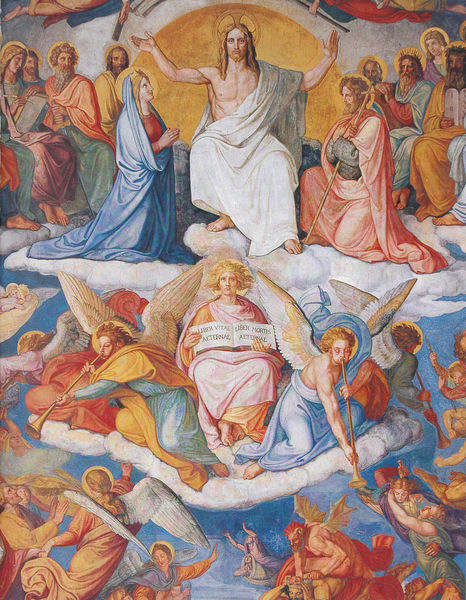
Titel: Das Jüngste Gericht (Ausschnitt mit Gerichtsengel mit dem Buch des Lebens und des Todes zu Füßen des Weltenrichters. Die Posaunen rufen zum Gericht) - Fresko der Chorwand
Künstler: Peter Cornelius
Standort: München
Institution: St. Ludwig
Schlagwörter: blau, flügel, gemälde, gott, himmel, kopf, mann, umhang, wasser, weiß, wolken, gelb, grün, menschen, sitzen, braun, brust, bunt, frau, geste, hell, licht, männer, orange, rot, tuch, wolke, malerei, alt, bart, blond, gericht, arme, bibel, falten, johannes, gelehrte, hände, erde, wolen, kirche, sonne, gewand, gold, stoff, tücher, decke, gewänder, personen, vater, musik, locken, rosa, stock, engel, deutschland, farbig, schrift, noten, stab, füsse, romantik, thron, kopftuch, muskeln, lesen, faltenwurf, paradies, moses, buch, kreuz, religion, text, knien, tote, gebet, altar, rom, heiligenschein, nimbus, christus, jesus, jesus christus, apokalypse, götter, hölle, jüngstes gericht, teufel, kniend, knieende, religiös, segen, segnen, zeichnerisch, schwingen, chor, kapelle, sieben, ehre, posaunen, fanfaren, heilige, trompeten, deckengemälde, fresko, fanfare, hirtenstab, erleuchtung, jünger, heilig, posaune, taufe, maria, wandbild, magdalena, anbetung, gloriole, heiland, jesu, hirten, erzengel, blasen, deutschrömer, luzifer, drachen, fresco, auferstehung, altarbild, lied, aureole, göttlich, himmelfahrt, josef, erlöser, unterwelt, ebenen, latein, lateinisch, retter, trompete, johannes der täufer, deesis, heiligenscheine, mandorla, fürbitten, apostel, thronen, wolkr, cornelius, weltenrichter, nimben, liederbuch, grünewald, heilihenschein, weltenherrscher, corona, jüngste gericht, st. ludwig, auferstehung der toten, bungt, chris, christu, das jüngste gericht, engelschar, himmelreich, himmelschöre, iudex, jüngster tag, jüngstes gericht rom sixtina k, maria johannes der täufer, michaelangelo, oberköroer, resco, sixtina, sohn gottes, sonnenscheibe, verlesen, weltengericht, engelsflügel, himmelspforte, himmelstor, schalmei, el, sus, das letzte gericht